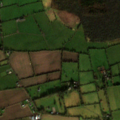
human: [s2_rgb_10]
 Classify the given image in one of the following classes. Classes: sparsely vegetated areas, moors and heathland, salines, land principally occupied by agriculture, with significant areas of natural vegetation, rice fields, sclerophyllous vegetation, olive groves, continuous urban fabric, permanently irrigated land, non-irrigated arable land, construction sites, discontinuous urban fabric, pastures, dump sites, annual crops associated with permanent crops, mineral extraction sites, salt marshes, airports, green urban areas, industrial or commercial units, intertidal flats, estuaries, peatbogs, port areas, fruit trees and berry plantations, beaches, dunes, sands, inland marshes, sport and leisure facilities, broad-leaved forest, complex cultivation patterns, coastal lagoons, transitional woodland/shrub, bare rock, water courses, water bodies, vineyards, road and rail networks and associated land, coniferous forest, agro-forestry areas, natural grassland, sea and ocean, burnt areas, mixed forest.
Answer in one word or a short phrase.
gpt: non-irrigated arable land, pastures, broad-leaved forest